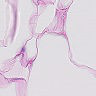
Metastatic tissue present: no